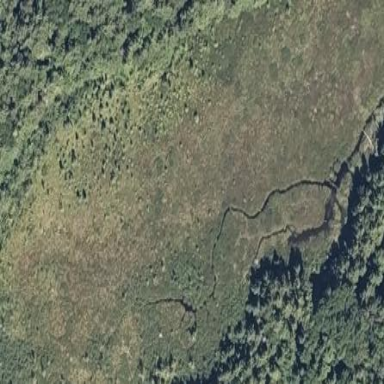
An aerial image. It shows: Bog wetland.